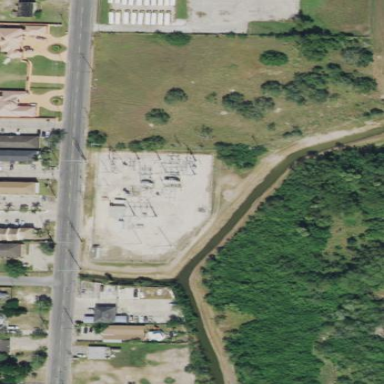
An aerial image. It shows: Distribution power substation secured by fence.